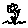
Label: flower